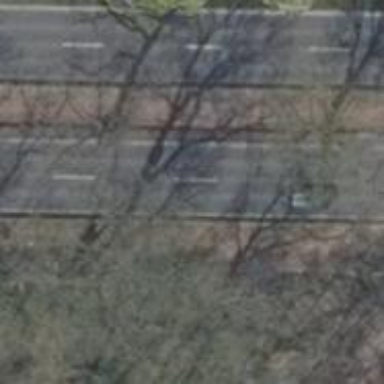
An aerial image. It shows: Asphalt road classified as primary highway.